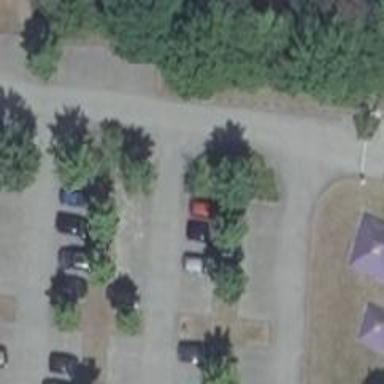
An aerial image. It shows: Evergreen broadleaved tree.